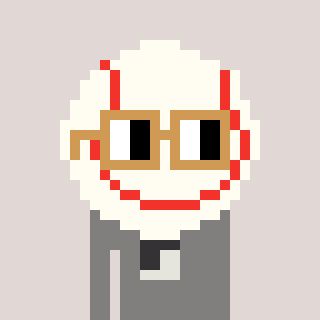
a pixel art character with square brown glasses, a baseball ball-shaped head and a bluegrey-colored body on a warm background